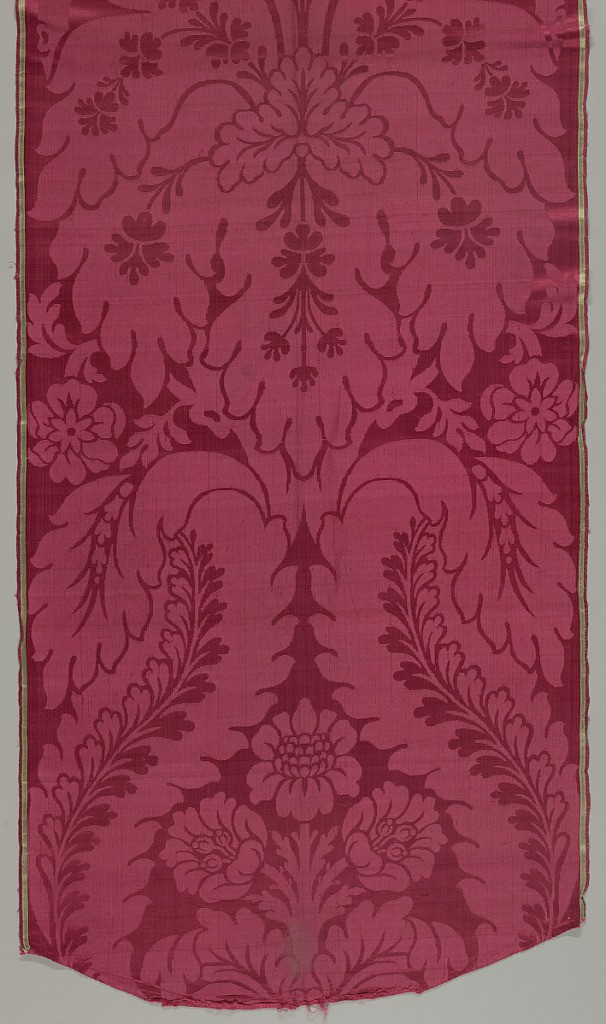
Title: Fragments
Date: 19th century
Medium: silk Technique: damask, 5 unit satin
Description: Length of red damask with large scale vertically symmetrical pattern with large leaves and flowers.